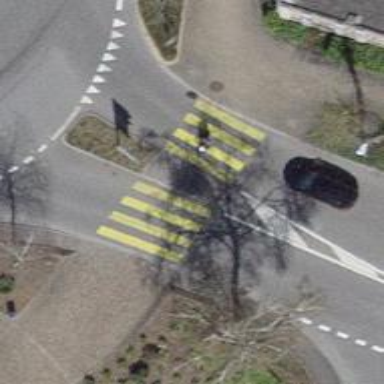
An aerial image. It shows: Uncontrolled zebra crossing with marked island on the road.